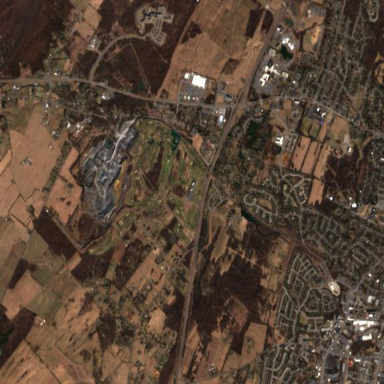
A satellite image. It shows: Golf course surrounded by greenery.